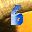
Label: 6